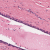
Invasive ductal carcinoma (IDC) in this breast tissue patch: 0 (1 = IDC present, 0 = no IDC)